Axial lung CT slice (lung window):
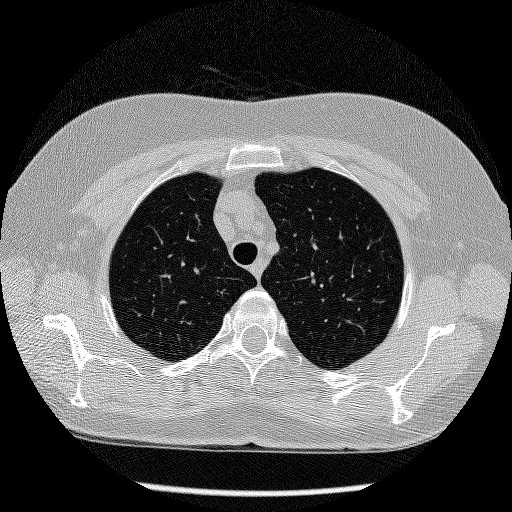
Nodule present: no